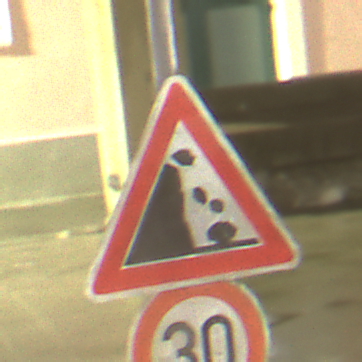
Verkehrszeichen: SteinschlagLinks
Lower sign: Geschwindigkeit30
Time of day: Night
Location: Outdoor (Urban)
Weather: PartlyCloudy
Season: NotSpecified
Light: Artificial